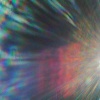
Label: sunburn